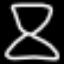
Label: hourglass